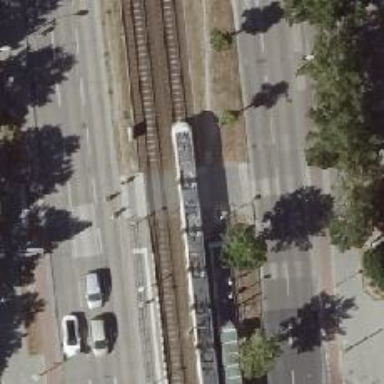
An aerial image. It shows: Uncontrolled tram crossing.